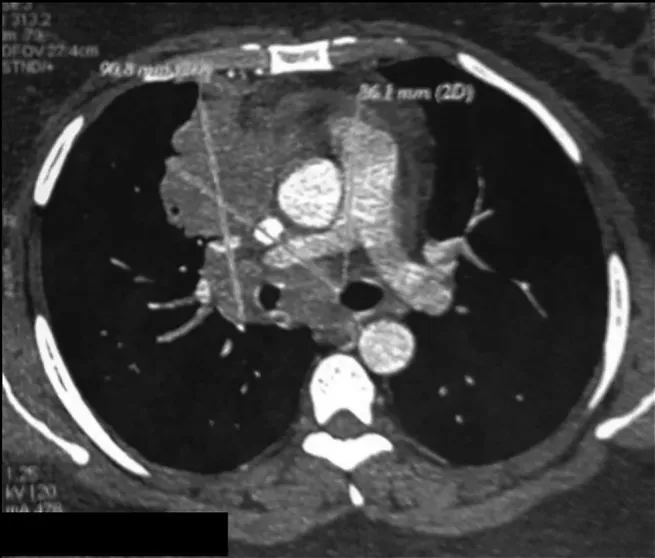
CT mediastinal section showing an important mediastino-hilar mass infiltrating the right main bronchus.
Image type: radiology (ct)